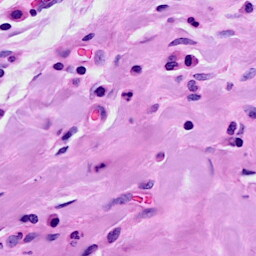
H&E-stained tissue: Breast